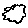
Label: cloud